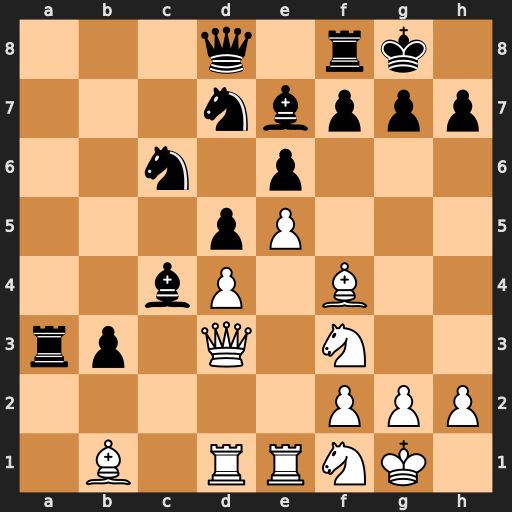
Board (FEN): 3q1rk1/3nbppp/2n1p3/3pP3/2bP1B2/rp1Q1N2/5PPP/1B1RRNK1
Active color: w
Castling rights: -
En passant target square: -
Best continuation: Qxh7#